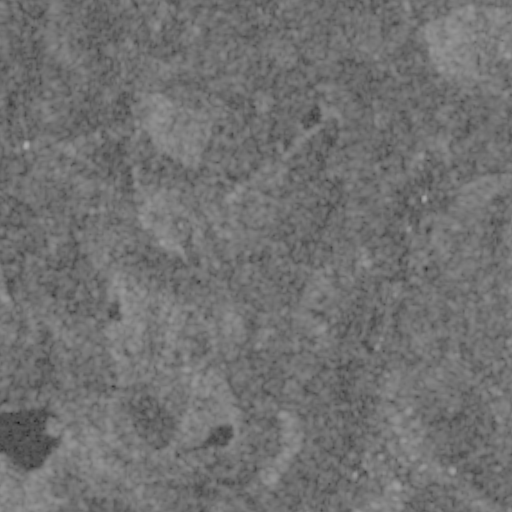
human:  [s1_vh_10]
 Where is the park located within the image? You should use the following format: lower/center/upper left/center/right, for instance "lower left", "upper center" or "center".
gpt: The park is located in the lower right of the image.
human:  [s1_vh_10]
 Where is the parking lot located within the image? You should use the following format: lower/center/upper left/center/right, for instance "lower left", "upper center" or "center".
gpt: The parking lot is located in the lower right of the image.
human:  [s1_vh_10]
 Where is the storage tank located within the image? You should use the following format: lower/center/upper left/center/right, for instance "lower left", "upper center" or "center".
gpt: The storage tank is located in the upper right of the image.
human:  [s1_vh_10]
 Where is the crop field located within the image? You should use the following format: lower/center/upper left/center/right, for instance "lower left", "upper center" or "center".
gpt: There is no crop field in the image.

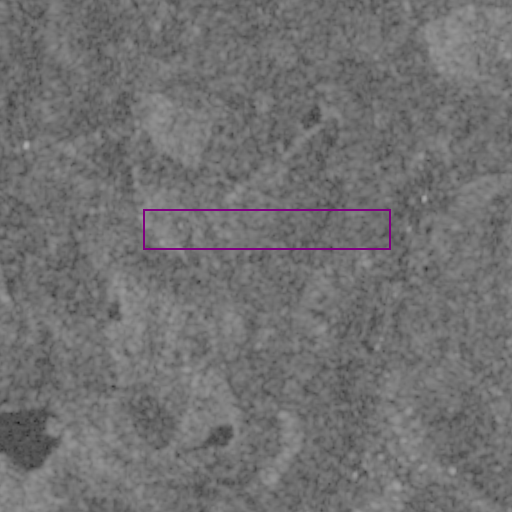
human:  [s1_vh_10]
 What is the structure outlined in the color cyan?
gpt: There is no cyan outline.
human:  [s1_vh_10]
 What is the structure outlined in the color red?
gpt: There is no structure outlined in red.